Milling tool wear sample.
Tool blade image: 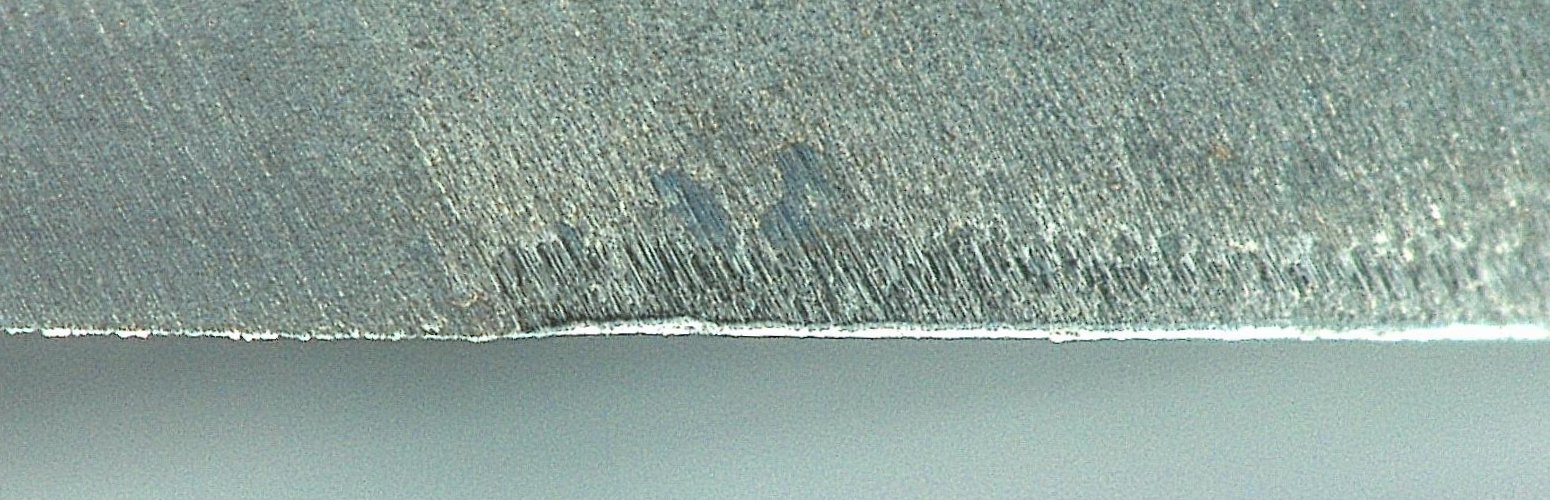
Chip image: 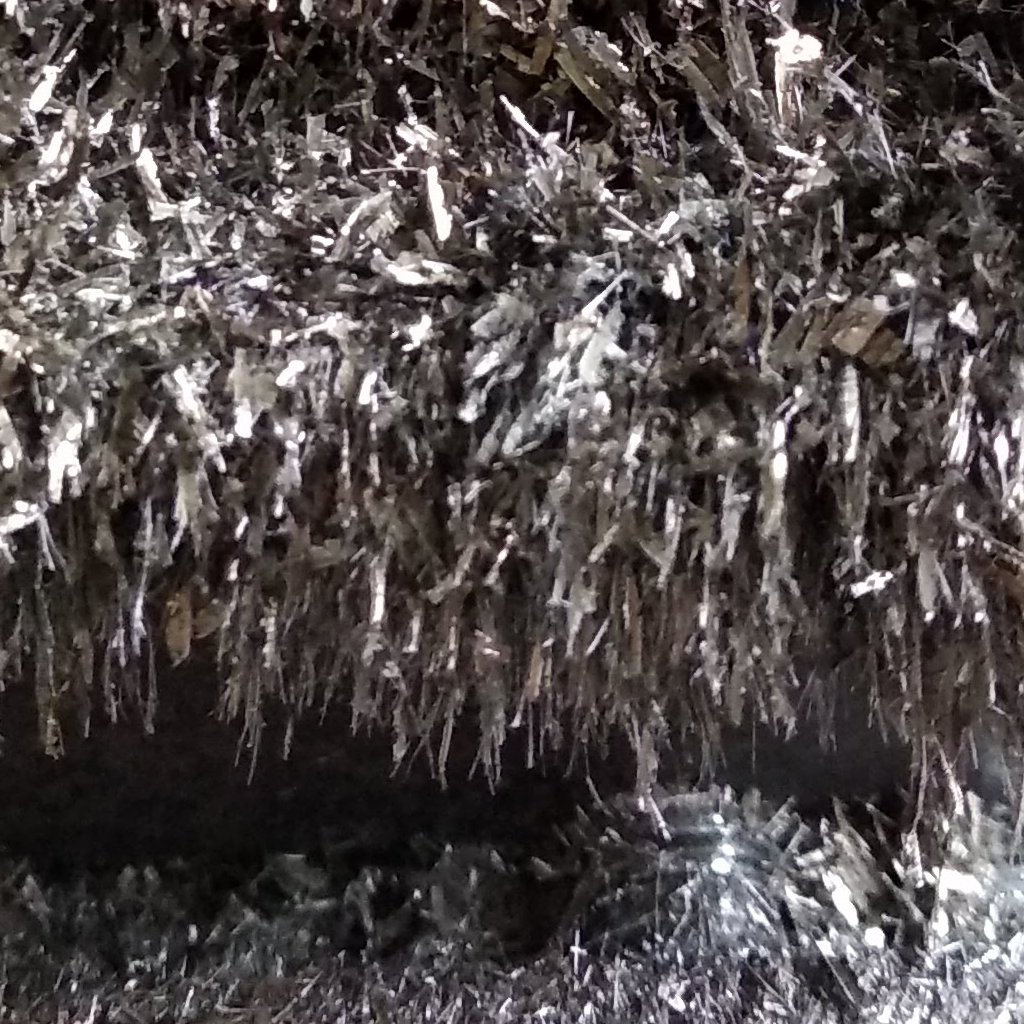
Workpiece image: 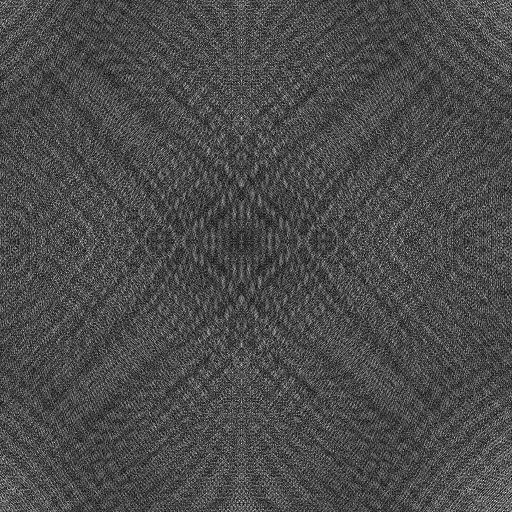
Tool wear state: sharp
Gaps: 0.92
Flank wear: 42.32
Overhang: 16.16
Force-signal Mel-spectrograms (X, Y, Z axes): 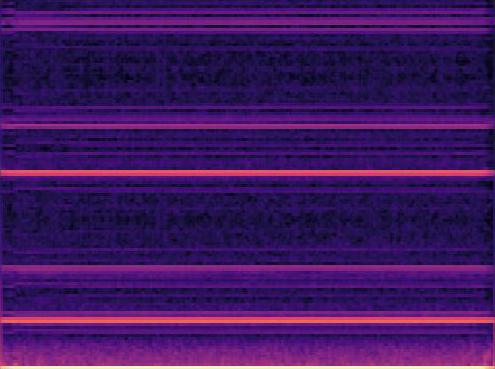 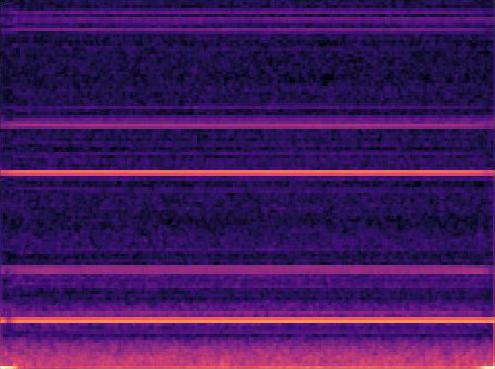 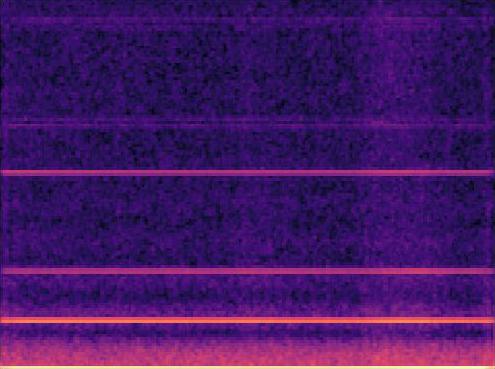
Force-signal scalograms (X, Y, Z axes): 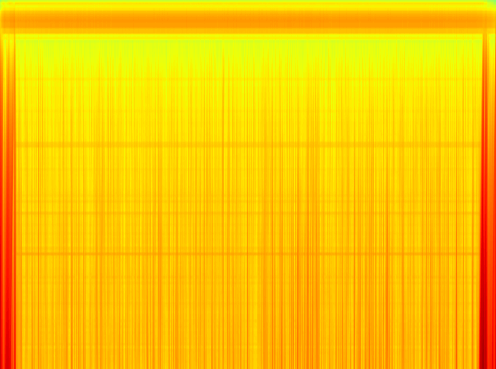 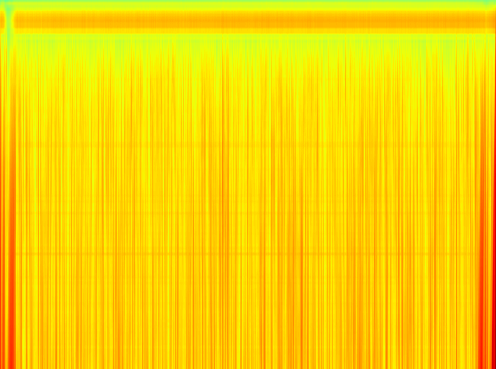 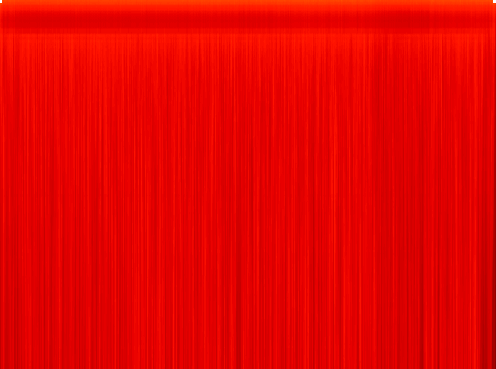
Force phase: initial_break_in_wear